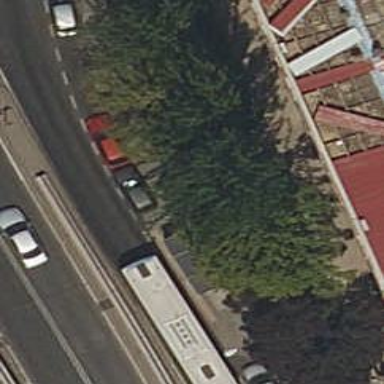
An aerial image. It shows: Bus stop with platform for public transport.